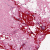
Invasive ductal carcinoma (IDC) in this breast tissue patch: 0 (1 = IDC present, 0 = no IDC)